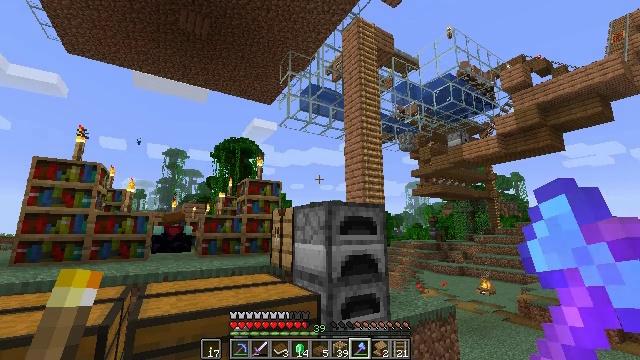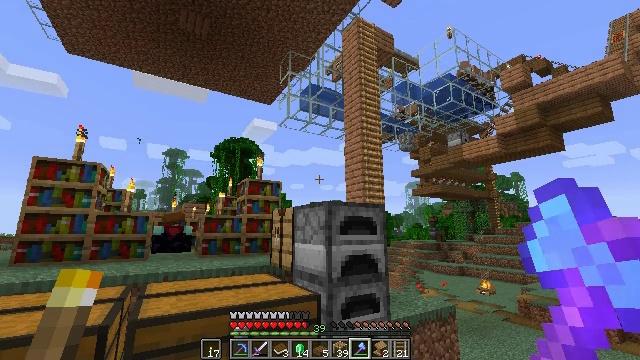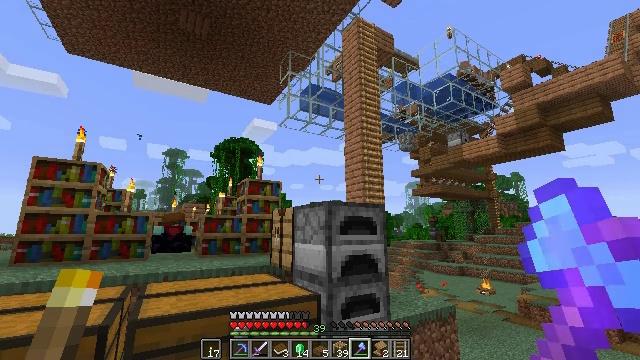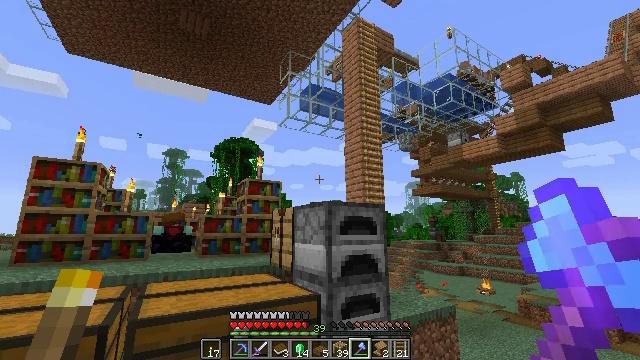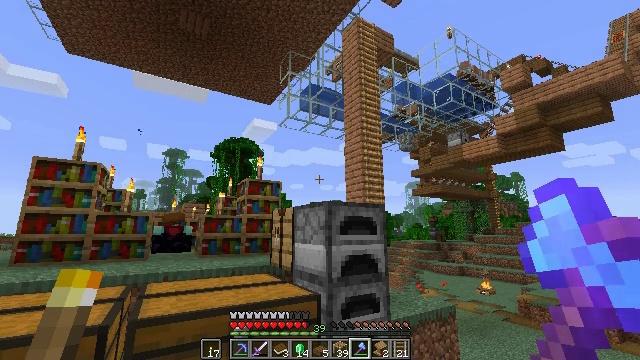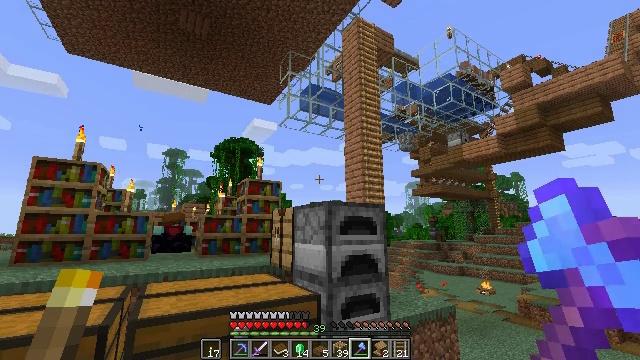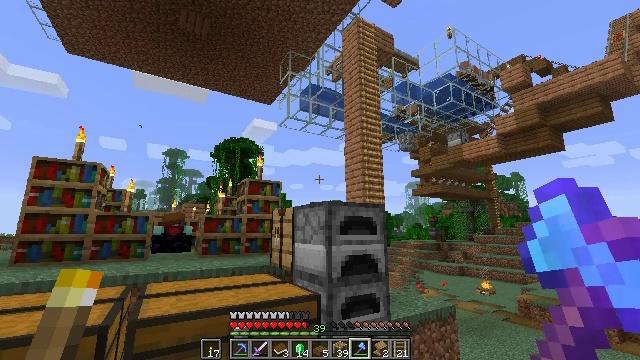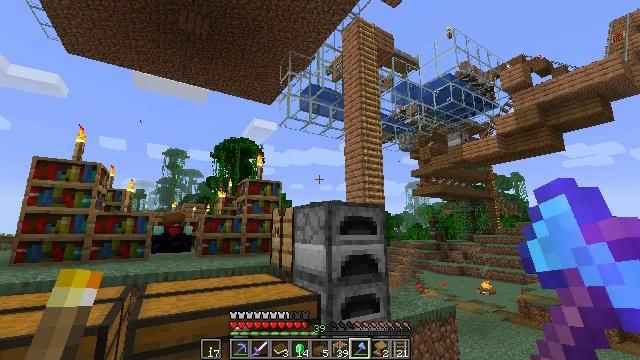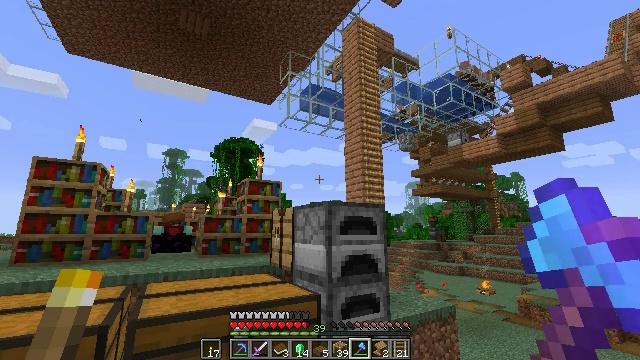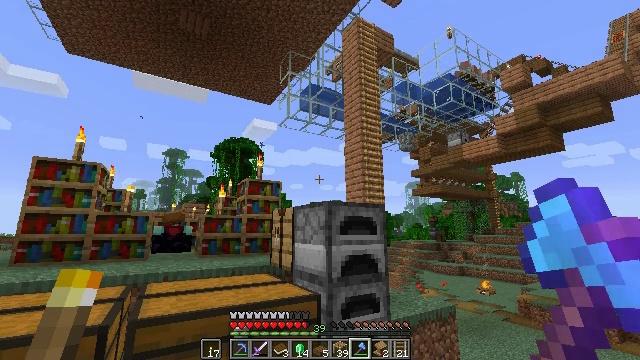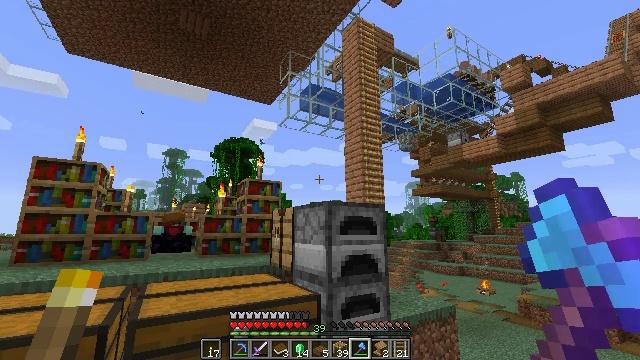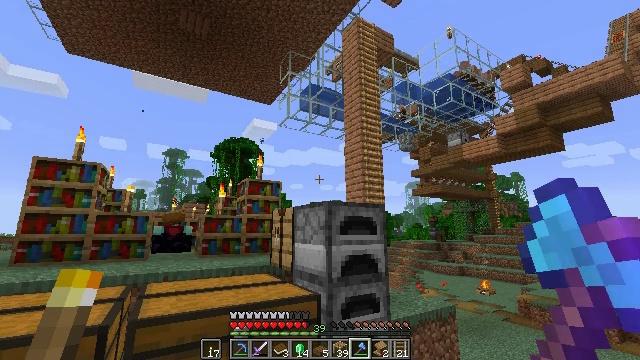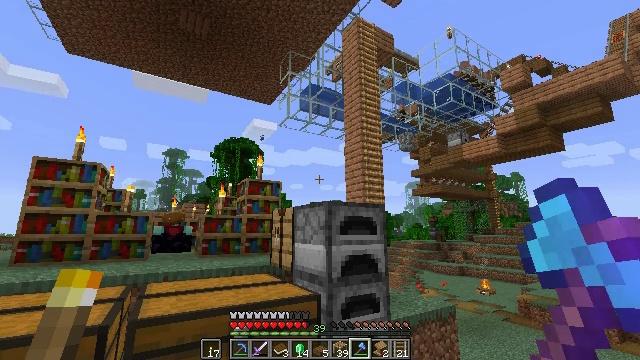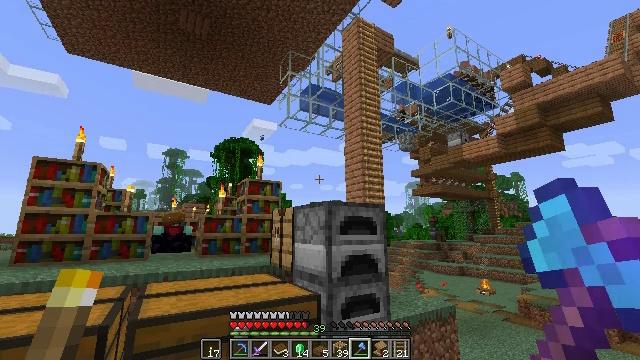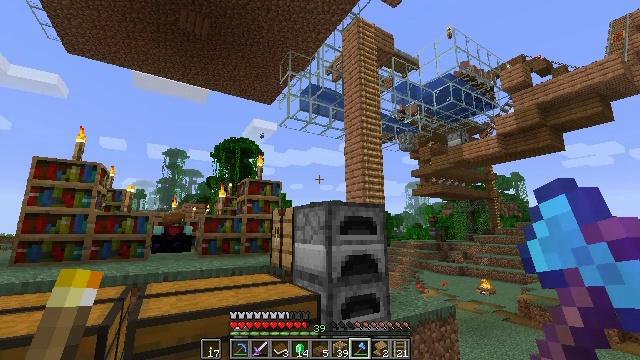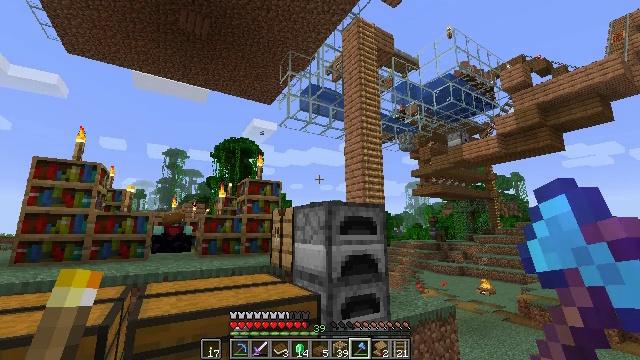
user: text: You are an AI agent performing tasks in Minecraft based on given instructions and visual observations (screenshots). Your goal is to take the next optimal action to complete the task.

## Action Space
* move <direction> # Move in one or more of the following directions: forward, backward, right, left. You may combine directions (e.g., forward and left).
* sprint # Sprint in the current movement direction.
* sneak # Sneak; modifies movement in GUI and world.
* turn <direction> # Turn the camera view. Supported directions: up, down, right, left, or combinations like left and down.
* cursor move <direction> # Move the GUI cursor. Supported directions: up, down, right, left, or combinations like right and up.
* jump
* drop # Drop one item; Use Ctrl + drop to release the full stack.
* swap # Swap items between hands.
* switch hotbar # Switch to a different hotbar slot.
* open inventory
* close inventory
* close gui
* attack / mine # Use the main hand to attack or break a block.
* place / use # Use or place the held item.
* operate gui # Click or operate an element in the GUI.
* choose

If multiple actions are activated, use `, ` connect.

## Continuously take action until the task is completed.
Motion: motion action
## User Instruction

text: Collect the spruce slab.
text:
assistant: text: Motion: no_op
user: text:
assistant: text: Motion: no_op
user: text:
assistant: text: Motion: no_op
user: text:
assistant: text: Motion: no_op
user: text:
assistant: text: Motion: no_op
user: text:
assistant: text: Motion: no_op
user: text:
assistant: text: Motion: no_op
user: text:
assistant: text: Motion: no_op
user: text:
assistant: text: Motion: no_op
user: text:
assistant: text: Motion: no_op
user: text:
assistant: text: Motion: no_op
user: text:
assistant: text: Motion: no_op
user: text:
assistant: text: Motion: no_op
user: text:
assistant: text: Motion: no_op
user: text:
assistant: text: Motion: no_op
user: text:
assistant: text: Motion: no_op
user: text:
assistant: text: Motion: no_op
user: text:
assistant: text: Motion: no_op
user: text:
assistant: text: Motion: no_op
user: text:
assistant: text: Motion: no_op
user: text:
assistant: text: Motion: no_op
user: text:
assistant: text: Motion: no_op
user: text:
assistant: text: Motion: no_op
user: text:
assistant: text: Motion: no_op
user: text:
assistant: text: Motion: no_op
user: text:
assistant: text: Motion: no_op
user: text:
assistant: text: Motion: no_op
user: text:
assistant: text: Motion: no_op
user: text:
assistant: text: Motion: no_op
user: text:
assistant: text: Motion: no_op